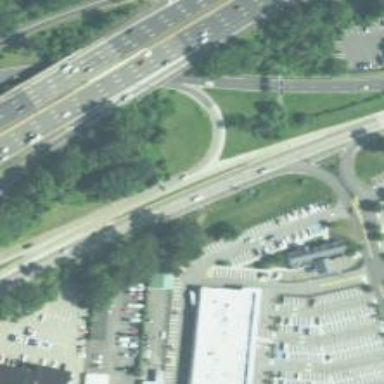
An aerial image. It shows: Trunk link highway.